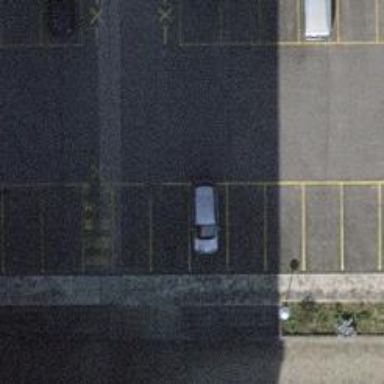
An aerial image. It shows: Road serving as parking aisle.